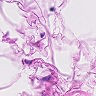
Metastatic tissue present: no